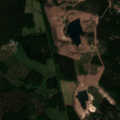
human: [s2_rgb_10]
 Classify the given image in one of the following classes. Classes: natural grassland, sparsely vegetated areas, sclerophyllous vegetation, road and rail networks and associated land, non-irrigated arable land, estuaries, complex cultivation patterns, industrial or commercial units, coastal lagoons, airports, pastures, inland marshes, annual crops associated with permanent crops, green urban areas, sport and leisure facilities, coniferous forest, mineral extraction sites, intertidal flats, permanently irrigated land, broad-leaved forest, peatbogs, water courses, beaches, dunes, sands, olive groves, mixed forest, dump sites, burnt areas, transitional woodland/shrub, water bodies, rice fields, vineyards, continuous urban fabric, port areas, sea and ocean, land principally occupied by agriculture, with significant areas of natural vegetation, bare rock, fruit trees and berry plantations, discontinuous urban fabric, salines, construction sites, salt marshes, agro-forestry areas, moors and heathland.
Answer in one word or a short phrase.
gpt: mineral extraction sites, coniferous forest, transitional woodland/shrub